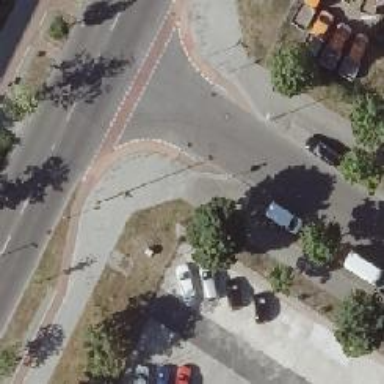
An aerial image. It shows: Sidewalk.